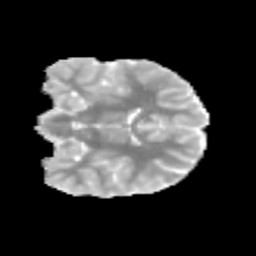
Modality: MD
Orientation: coronal
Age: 9
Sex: male
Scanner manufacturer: siemens
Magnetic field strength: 3 T
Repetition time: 3.8 s
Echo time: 0.07 s